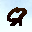
Label: 8